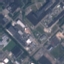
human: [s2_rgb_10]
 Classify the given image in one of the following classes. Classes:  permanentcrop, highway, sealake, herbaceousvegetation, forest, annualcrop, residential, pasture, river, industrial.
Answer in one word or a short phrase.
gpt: Industrial